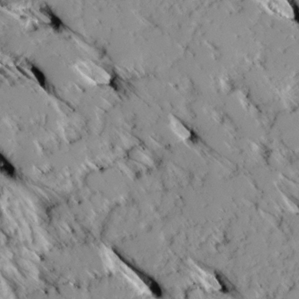
Label: non_frost